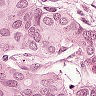
Metastatic tissue present: yes